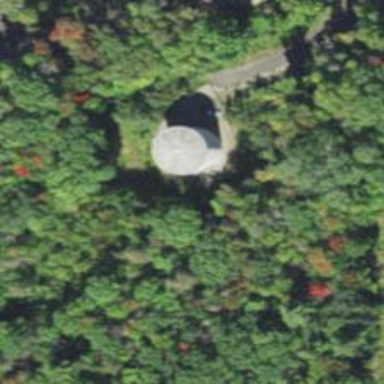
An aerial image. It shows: Water tower that is man-made.